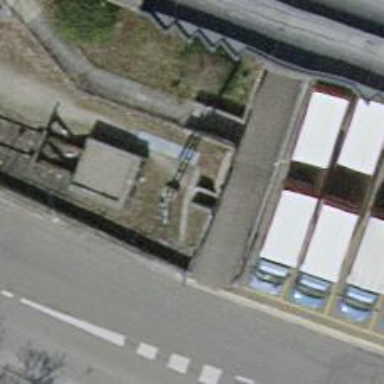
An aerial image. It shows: Gate.